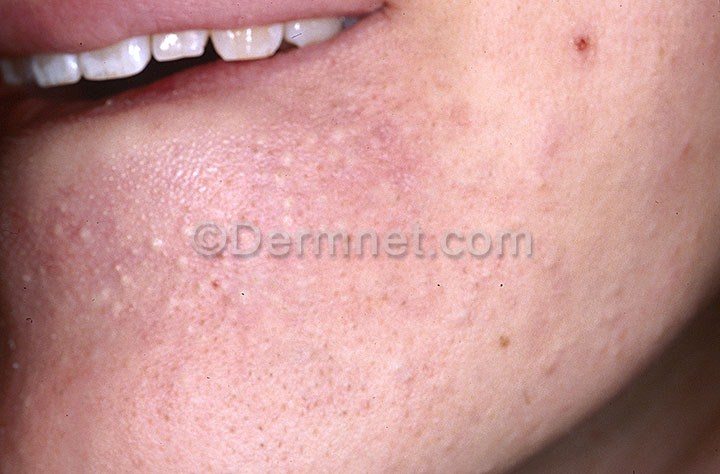
Disease: Acne and Rosacea Photos